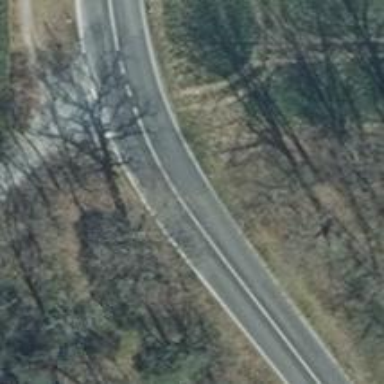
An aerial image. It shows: Secondary road with asphalt surface.